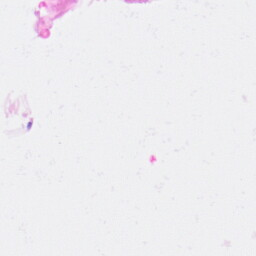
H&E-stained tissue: Heart